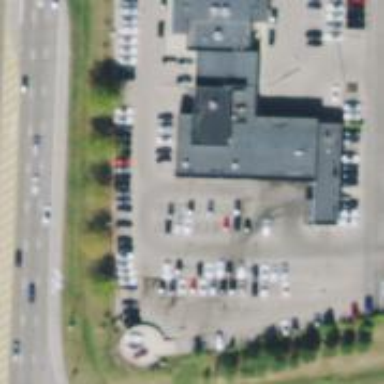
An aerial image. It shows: Building housing car shop.